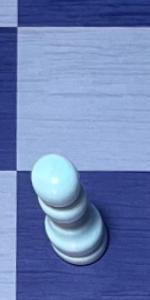
Label: Pawn_White